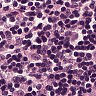
Metastatic tissue present: no